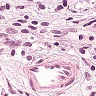
Metastatic tissue present: no